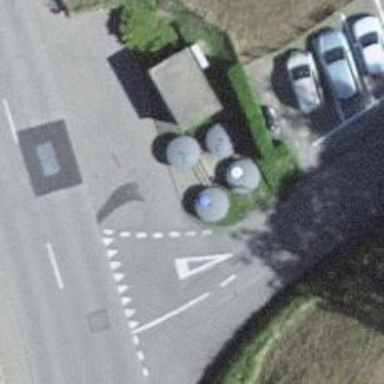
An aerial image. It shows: Recycling container at amenity designated for recycling.